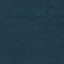
Label: Forest